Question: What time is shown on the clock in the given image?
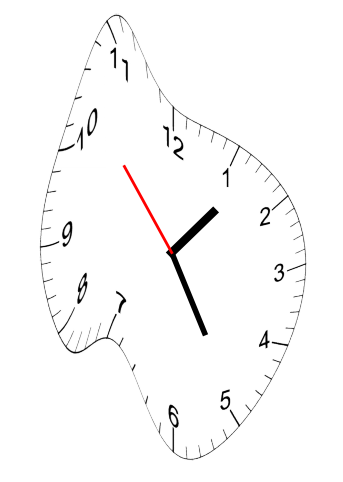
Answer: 01:24:53